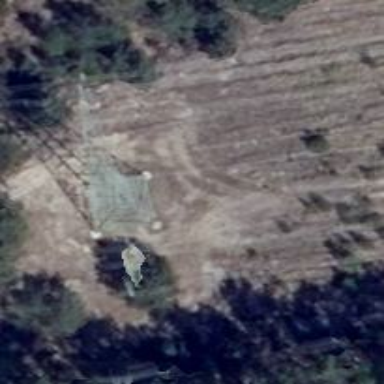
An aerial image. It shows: Power tower.